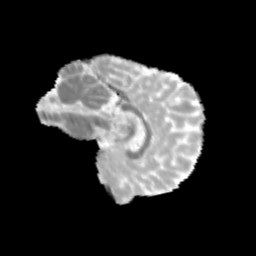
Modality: MD
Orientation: sagittal
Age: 11
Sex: male
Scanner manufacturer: siemens
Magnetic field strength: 3 T
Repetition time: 3.8 s
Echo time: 0.07 s